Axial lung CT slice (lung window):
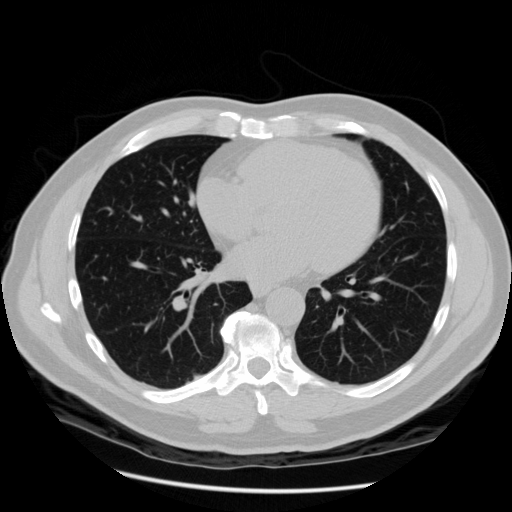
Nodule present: no